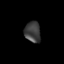
Tissue: lung
Cell type: Myeloid cells
Senescence score: 0.2278
Nuclear area (px): 324
Mean DAPI intensity: 63.056